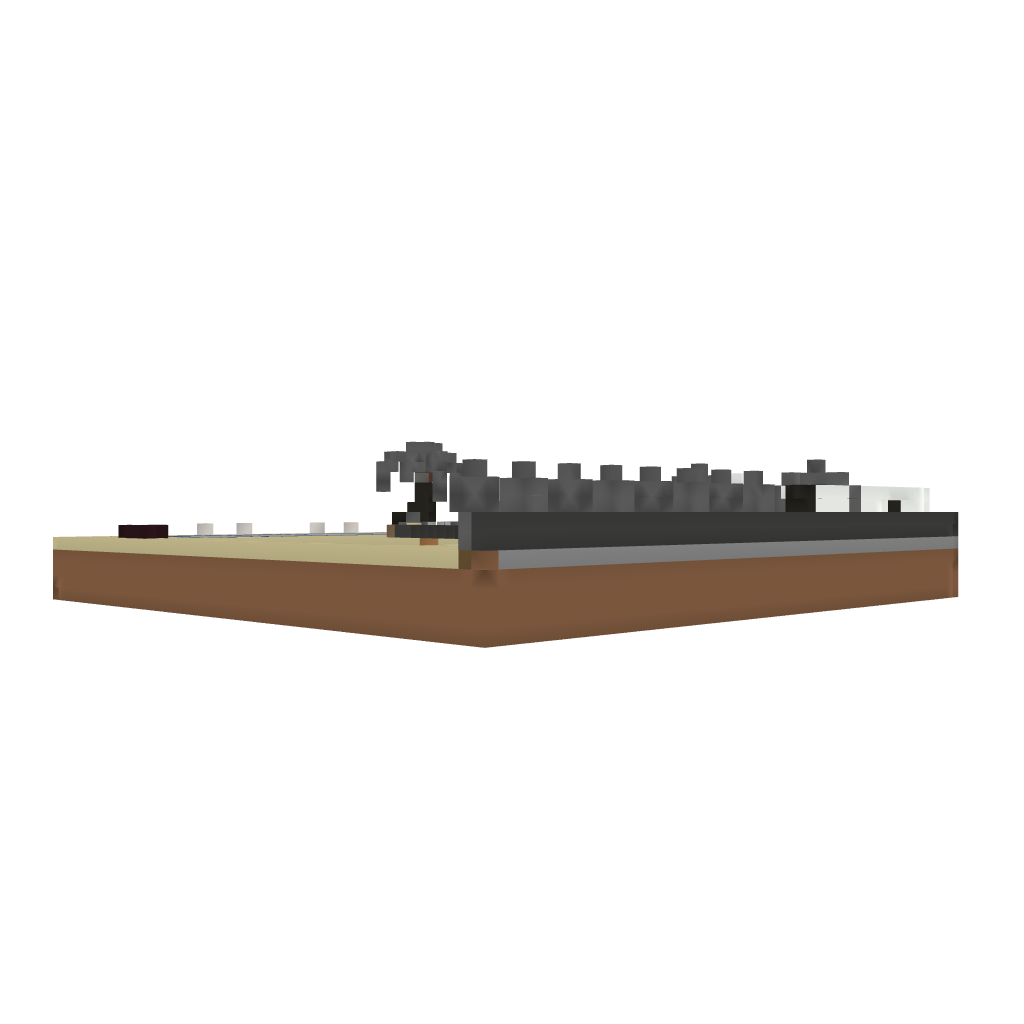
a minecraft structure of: Guest House With tennis Court